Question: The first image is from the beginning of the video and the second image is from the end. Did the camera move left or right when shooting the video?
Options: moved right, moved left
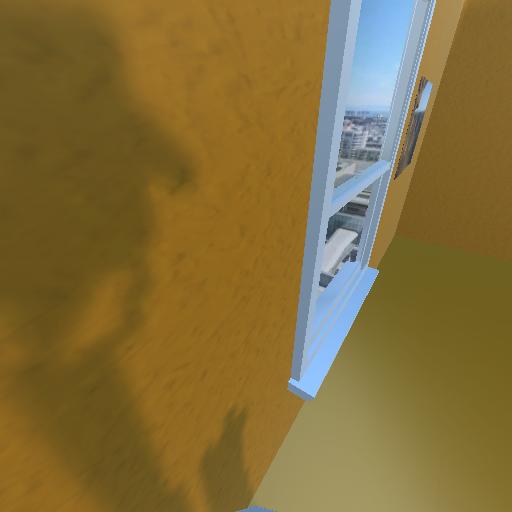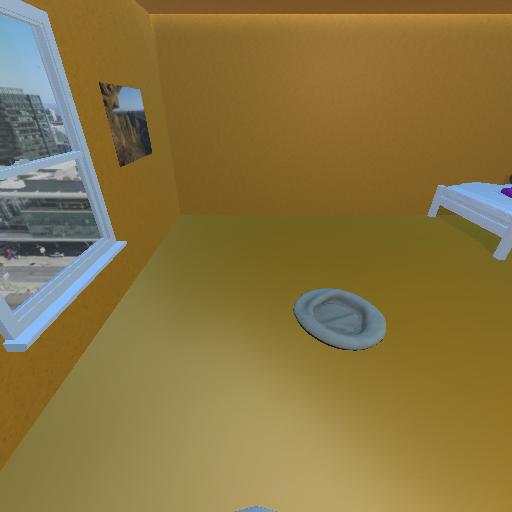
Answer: moved right